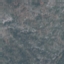
Land use / land cover: HerbaceousVegetation